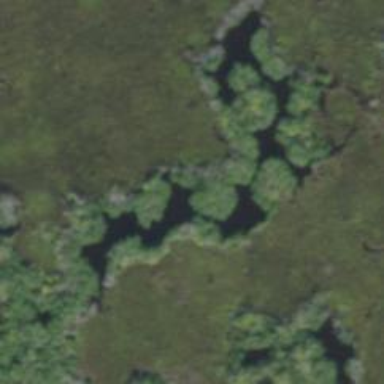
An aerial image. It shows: Peaceful pond surrounded by nature.